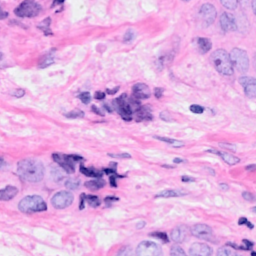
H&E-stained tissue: Breast